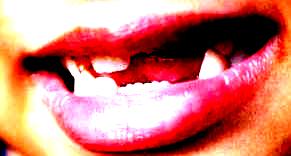
Condition: hypodontia